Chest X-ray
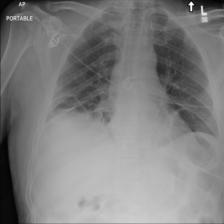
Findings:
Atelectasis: positive
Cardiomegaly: negative
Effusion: negative
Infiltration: negative
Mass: negative
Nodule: negative
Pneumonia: negative
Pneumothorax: negative
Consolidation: negative
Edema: negative
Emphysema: negative
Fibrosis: negative
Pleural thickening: negative
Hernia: negative